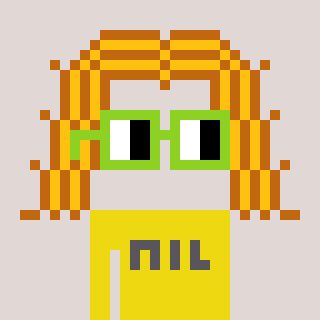
a pixel art character with square light green glasses, a hair-shaped head and a yellow-colored body on a warm background